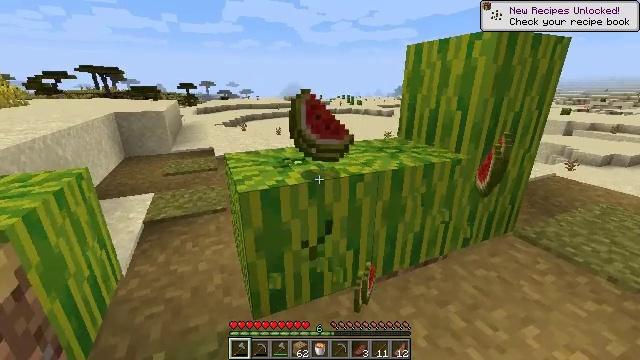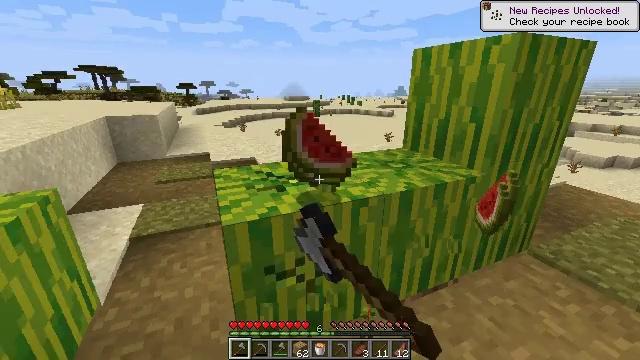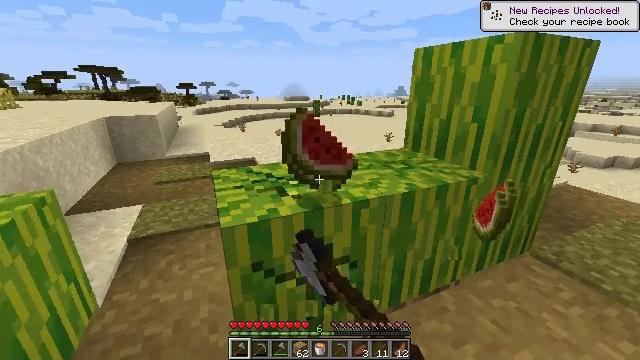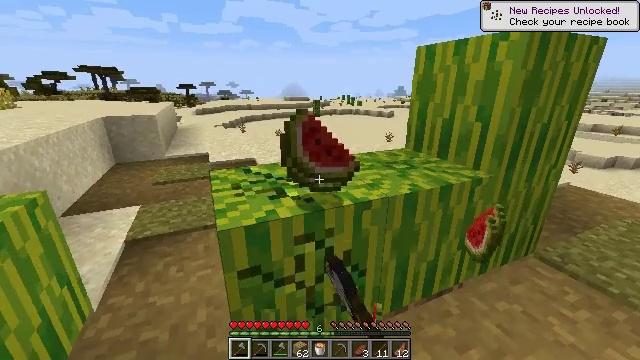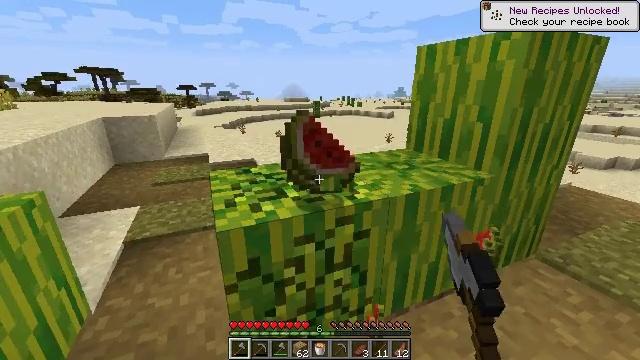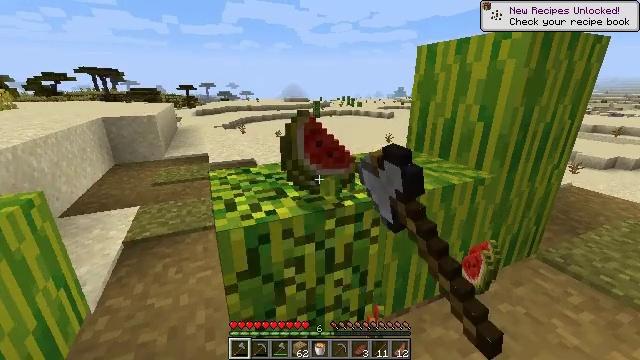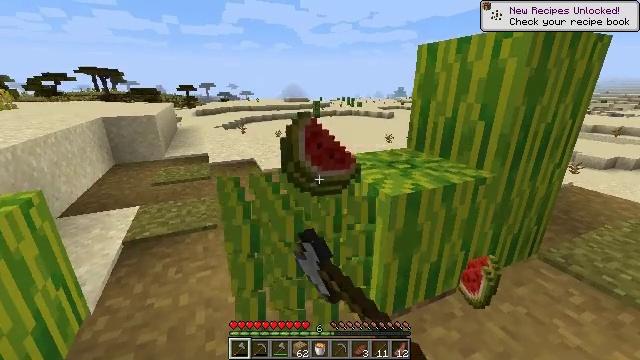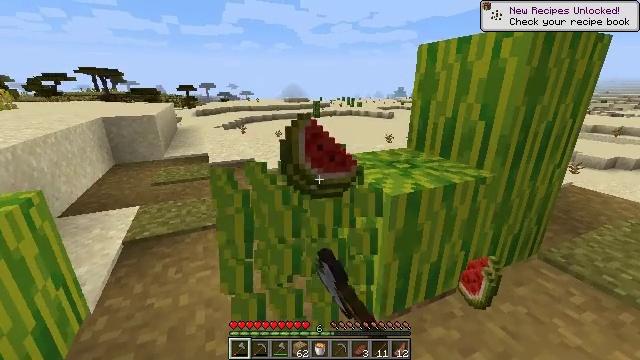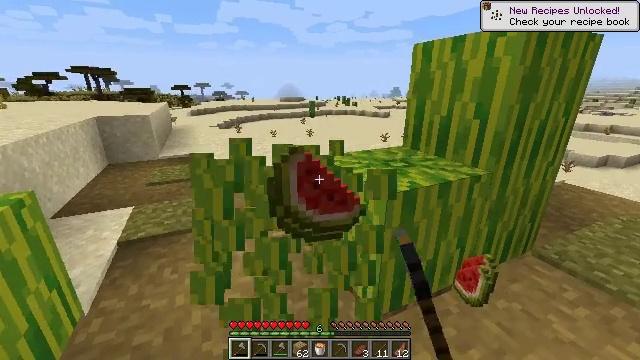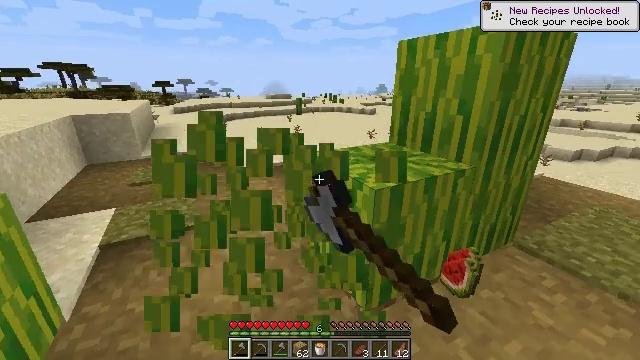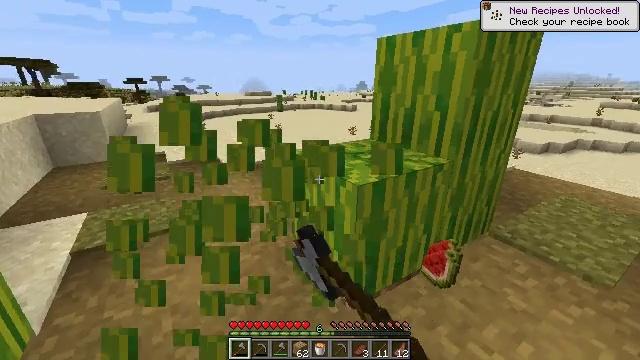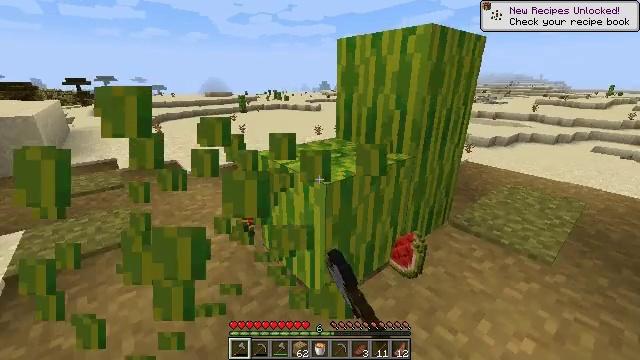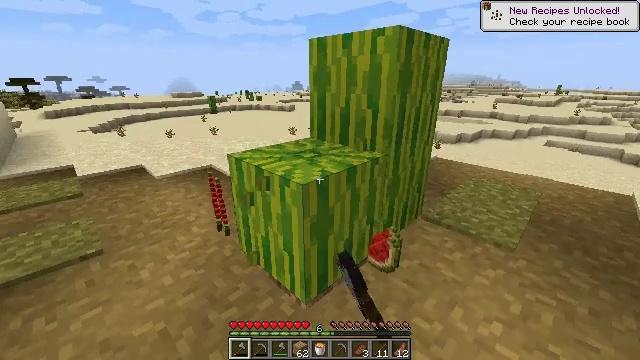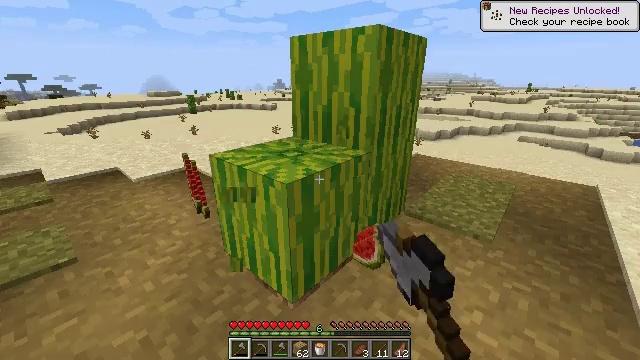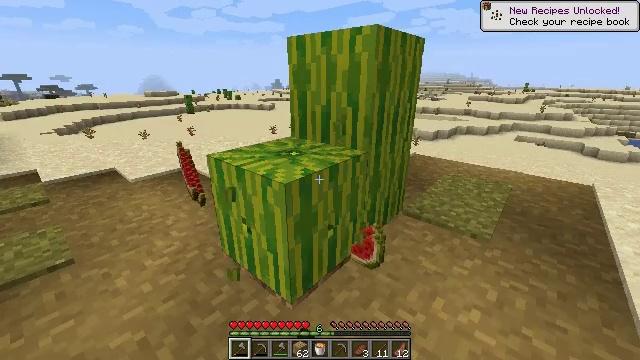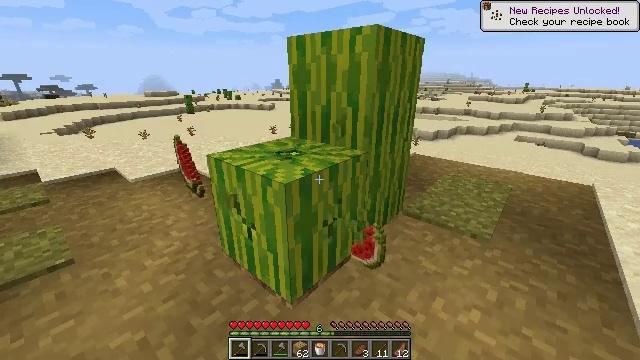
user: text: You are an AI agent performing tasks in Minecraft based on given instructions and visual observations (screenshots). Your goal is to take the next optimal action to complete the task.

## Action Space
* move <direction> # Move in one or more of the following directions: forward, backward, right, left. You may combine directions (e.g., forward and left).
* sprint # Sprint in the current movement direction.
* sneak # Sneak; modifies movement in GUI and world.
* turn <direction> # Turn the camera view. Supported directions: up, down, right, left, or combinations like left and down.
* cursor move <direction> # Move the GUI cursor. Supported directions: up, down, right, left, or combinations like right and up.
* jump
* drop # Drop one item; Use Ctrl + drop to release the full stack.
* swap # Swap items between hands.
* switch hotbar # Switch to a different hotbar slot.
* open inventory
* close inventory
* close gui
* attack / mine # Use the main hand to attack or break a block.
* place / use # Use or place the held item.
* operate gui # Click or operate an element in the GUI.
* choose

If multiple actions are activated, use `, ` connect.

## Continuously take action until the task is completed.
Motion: motion action
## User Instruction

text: Gather melon for food.
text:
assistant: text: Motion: attack / mine
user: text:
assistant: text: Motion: attack / mine
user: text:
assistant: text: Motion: attack / mine
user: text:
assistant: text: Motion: attack / mine
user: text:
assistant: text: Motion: attack / mine
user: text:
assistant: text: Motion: attack / mine
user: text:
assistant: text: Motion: attack / mine
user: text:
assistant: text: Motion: attack / mine
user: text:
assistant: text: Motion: turn right, attack / mine
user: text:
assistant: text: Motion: turn right, attack / mine
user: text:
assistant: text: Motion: turn right, attack / mine
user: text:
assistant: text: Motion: turn right, attack / mine
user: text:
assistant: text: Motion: turn right, attack / mine
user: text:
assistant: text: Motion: attack / mine
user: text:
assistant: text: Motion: attack / mine
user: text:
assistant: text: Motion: attack / mine
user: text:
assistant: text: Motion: attack / mine
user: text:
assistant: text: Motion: attack / mine
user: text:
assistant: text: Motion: attack / mine
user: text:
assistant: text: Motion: attack / mine
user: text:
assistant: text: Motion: attack / mine
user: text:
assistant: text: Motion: attack / mine
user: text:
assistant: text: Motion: move forward, attack / mine
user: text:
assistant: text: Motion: move forward, attack / mine
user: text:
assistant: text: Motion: move forward, turn right, attack / mine
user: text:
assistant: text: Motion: move forward, turn right and up, attack / mine
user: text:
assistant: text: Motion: turn right and up, attack / mine
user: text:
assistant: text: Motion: turn right and up, attack / mine
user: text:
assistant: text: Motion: turn up, attack / mine
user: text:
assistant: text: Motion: attack / mine